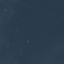
Land use / land cover class: SeaLake